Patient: sex F, age 71
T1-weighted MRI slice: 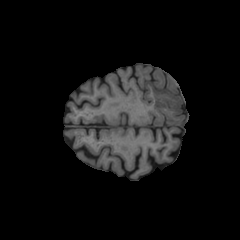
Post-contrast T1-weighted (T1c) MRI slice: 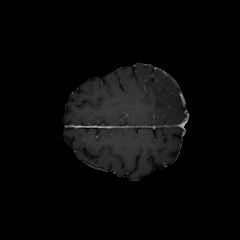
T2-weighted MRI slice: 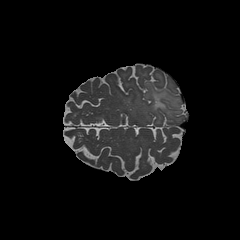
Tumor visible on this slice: yes
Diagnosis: Astrocytoma, IDH-mutant
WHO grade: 2